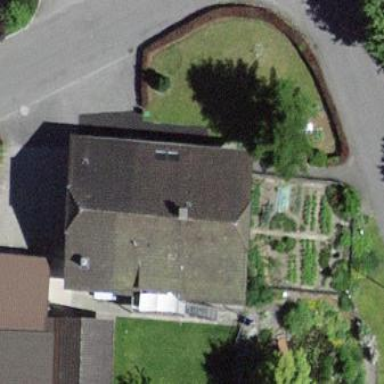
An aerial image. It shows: Residential building.